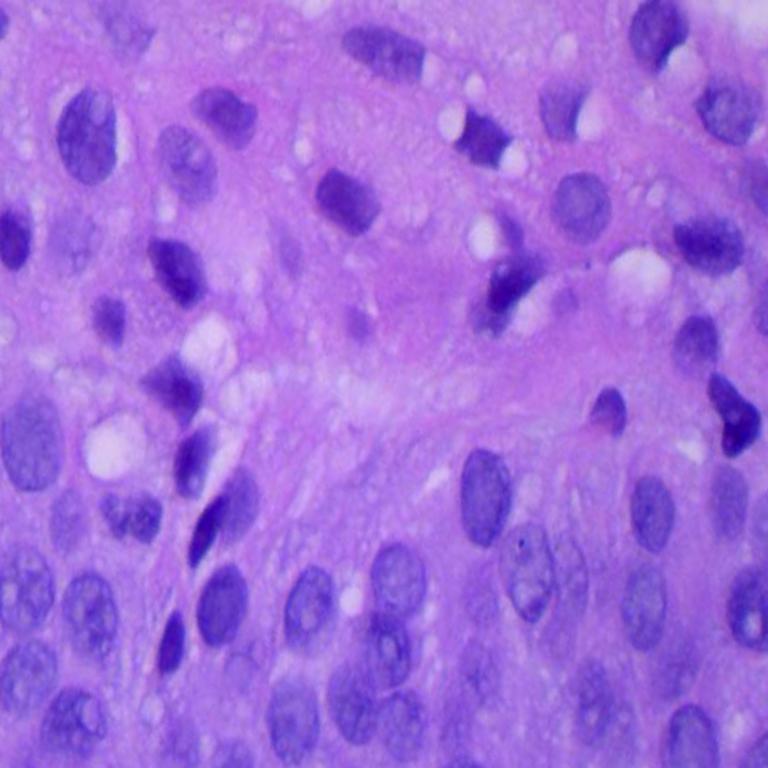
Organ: lung
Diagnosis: squamous carcinomas